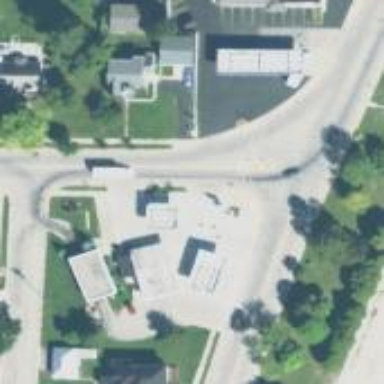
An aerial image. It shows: Convenience shop.